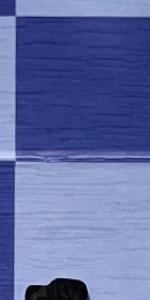
Label: Empty